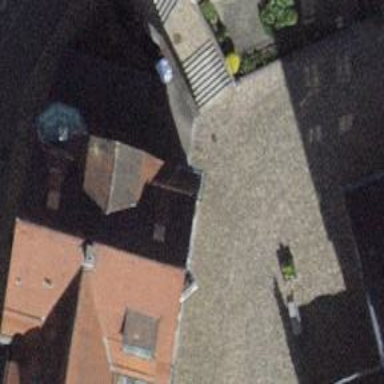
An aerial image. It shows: Concrete steps.